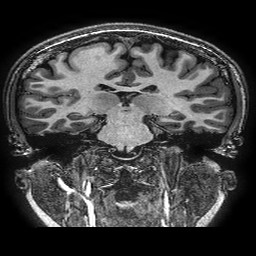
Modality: T1w
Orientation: sagittal
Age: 16
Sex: female
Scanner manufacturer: ge
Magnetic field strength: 3 T
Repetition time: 0.00766 s
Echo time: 0.003476 s